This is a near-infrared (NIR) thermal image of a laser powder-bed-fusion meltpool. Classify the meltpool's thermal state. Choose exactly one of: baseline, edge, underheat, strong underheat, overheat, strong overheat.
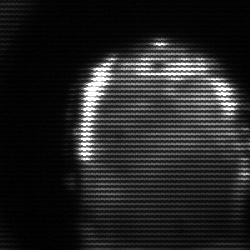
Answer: baseline